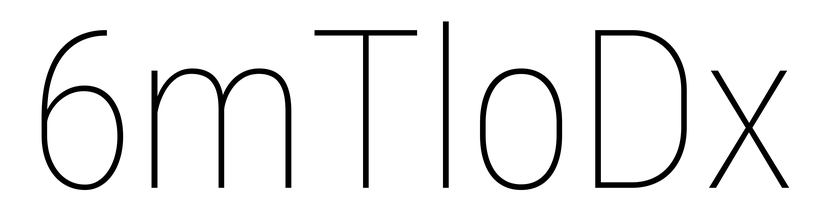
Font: Roboto_Condensed_Thin